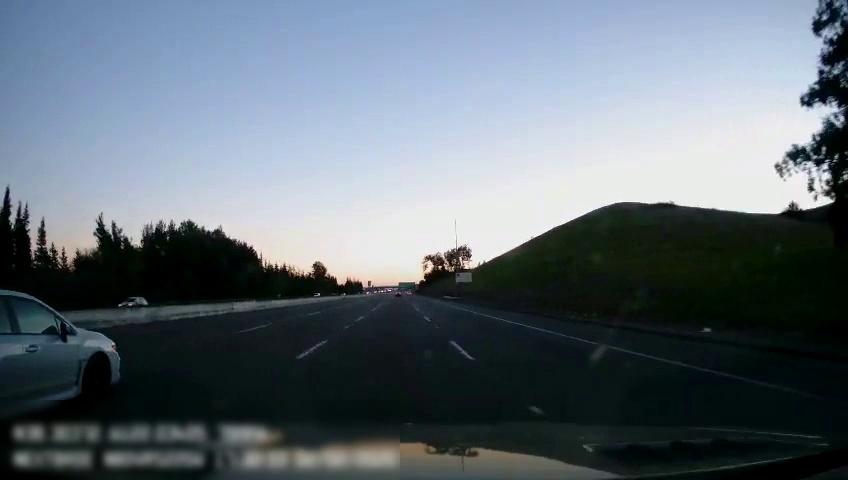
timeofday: Day
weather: Sunny
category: Drivable Space
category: Vehicles | Car
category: Vehicles | SUV
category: Lanes | Current Lane
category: Lanes | Current Lane
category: Lanes | Alternate Lane
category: Lanes | Alternate Lane
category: Traffic | Signs
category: Traffic | Signs